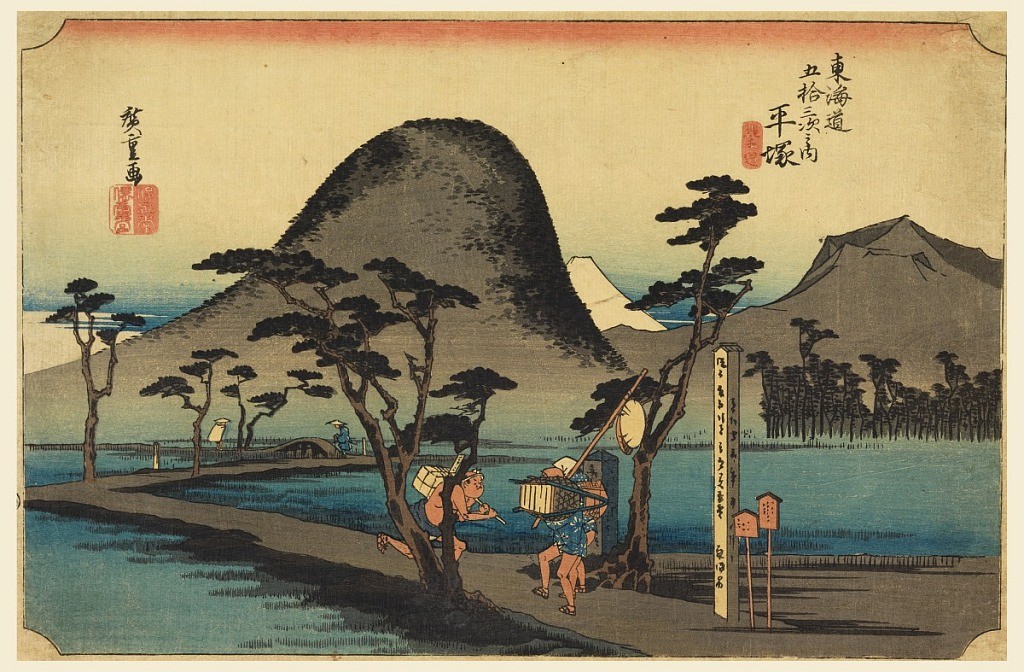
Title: Nawate Highway (Hiratsuka), in The Fifty-Three Stations of the Tokaido Road (Tokaido Gojusan Tsugi-no Uchi)
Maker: Ando Hiroshige, Japanese, 1797–1858
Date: ca. 1834
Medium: Woodblock print in colored ink on paper
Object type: Print
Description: Here we see the thin and zig-zag Nawate Road. The raised highway was above marshes and surrounded by tall pine trees. Three merchants, heading in opposite directions, are about to collide in the foreground. Off into the distance are two other travelers. In the background contains one rounded mountain on the left and a jagged mountain on the right. In between the two different styles is Mt. Fuji peeking through the ravine.